Interaction volume radius: 10 \u00c5
Interaction volume height: 50 \u00c5
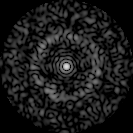
Disorder parameter: 0.8435